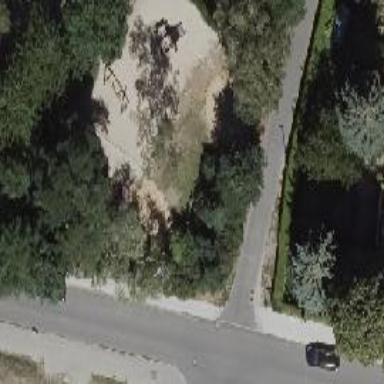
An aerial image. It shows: Playground featuring climbing frame.